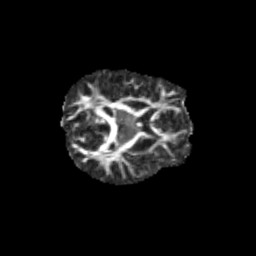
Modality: FA
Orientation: axial
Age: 12
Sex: female
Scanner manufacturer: siemens
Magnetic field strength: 3 T
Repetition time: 3.8 s
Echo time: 0.07 s